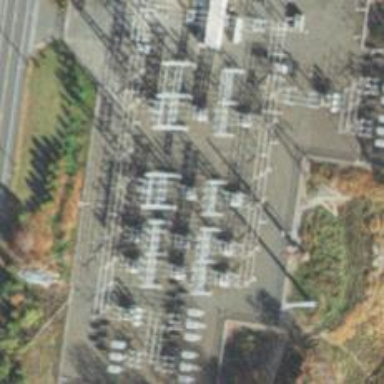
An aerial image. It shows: Switch used for power control.